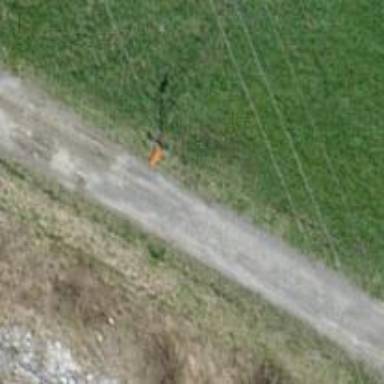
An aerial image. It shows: Aerial marker.